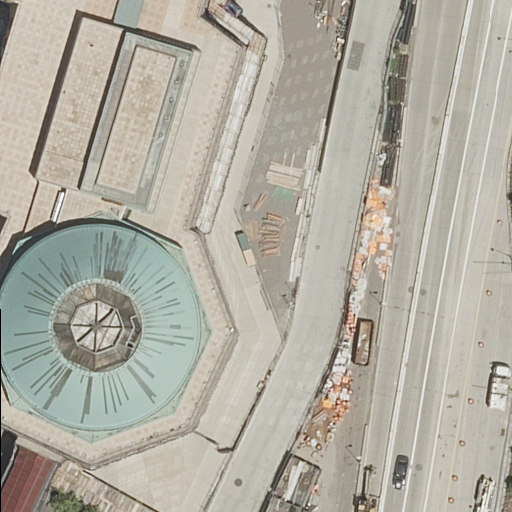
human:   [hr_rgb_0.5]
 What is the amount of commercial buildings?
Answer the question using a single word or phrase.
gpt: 0

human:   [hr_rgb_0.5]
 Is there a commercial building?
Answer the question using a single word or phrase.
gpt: no

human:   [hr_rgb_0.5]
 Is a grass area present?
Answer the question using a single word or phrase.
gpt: yes

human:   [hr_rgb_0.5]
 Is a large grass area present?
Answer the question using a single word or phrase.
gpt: no

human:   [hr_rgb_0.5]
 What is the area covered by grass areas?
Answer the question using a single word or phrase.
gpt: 13m2

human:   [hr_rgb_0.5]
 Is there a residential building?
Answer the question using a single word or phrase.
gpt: yes

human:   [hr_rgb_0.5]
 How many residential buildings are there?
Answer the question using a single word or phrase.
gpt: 2

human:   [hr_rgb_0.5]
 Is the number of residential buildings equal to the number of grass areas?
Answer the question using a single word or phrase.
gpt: no

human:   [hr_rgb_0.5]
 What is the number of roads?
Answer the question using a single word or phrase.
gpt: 6

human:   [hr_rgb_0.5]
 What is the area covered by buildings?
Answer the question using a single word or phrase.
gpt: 5306m2

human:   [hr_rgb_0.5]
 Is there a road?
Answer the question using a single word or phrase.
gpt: yes

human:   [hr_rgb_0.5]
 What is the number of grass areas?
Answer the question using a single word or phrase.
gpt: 1

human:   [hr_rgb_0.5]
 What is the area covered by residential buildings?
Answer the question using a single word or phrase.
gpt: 5306m2

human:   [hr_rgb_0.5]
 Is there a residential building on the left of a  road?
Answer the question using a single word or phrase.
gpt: yes

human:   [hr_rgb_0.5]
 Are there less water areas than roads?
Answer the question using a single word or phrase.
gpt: yes

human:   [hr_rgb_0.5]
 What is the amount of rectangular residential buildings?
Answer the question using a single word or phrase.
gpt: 1

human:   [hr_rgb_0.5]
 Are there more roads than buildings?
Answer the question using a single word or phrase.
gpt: yes

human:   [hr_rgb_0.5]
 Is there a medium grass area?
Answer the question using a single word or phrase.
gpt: no

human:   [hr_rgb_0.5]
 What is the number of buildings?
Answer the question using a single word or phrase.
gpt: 2

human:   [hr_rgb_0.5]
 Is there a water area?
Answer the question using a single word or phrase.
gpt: no

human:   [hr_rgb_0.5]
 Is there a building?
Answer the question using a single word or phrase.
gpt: yes

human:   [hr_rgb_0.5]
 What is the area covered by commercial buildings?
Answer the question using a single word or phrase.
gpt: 0m2

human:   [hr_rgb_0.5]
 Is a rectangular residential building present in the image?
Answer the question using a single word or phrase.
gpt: yes

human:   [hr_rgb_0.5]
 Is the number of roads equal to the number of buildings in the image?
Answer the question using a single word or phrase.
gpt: no

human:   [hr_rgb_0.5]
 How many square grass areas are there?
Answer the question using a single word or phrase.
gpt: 0

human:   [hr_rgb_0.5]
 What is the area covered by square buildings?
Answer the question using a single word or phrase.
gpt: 0m2

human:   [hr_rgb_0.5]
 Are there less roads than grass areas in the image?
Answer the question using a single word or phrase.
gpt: no

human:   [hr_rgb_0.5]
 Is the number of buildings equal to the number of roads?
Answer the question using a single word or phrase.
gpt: no

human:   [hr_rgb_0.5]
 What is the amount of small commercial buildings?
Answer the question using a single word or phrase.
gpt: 0

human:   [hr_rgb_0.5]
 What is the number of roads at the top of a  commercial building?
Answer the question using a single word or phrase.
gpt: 0

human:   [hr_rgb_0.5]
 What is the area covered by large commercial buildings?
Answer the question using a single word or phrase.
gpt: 0m2

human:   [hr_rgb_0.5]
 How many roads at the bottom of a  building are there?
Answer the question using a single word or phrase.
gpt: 6

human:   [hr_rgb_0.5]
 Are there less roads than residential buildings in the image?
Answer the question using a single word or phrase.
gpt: no

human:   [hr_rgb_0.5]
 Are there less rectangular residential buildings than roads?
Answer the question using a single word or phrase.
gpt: yes

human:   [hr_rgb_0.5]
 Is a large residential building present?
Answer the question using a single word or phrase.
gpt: yes

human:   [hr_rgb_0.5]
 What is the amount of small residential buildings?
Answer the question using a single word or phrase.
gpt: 1

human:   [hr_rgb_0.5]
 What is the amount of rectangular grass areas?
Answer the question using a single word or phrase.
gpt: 1

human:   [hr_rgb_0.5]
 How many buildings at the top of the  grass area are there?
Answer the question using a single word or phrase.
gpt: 1

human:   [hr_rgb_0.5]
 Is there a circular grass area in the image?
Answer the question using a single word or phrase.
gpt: no

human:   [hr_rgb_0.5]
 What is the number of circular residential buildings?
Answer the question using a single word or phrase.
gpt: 0

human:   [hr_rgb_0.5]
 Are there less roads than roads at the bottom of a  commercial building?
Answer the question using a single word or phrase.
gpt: no

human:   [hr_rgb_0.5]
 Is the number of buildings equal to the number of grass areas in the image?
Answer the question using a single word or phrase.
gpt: no

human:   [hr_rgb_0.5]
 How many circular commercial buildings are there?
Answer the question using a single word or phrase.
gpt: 0

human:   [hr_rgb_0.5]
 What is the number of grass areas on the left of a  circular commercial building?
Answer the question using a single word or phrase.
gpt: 0

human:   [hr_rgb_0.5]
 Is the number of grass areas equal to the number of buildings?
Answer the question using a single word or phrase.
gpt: no

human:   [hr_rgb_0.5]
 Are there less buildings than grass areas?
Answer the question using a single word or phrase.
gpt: no

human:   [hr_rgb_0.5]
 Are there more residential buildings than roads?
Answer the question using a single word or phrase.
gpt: no

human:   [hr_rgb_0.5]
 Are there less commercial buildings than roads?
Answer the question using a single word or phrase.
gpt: yes

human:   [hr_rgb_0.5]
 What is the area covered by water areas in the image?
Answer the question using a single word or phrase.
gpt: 0m2

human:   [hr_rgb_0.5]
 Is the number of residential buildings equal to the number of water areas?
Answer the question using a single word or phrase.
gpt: no

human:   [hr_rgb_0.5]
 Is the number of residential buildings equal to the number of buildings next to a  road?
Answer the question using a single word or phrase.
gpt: yes

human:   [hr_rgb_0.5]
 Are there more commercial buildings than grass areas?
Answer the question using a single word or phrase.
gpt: no

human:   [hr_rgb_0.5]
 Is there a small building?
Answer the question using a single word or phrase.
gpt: yes

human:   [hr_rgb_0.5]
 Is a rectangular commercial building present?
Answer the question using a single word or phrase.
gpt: no

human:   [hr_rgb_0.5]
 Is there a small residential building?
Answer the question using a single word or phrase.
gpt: yes

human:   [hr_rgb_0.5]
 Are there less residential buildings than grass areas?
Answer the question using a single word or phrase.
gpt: no

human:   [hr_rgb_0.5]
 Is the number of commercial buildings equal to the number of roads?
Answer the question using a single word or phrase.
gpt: no

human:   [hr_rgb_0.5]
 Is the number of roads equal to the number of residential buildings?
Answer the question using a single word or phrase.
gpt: no

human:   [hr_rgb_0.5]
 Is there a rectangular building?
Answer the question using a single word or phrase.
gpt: yes

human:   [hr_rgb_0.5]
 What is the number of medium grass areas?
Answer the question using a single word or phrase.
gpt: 0

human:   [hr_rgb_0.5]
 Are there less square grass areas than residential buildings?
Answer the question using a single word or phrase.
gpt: yes

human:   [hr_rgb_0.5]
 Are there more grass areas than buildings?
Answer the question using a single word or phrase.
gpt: no

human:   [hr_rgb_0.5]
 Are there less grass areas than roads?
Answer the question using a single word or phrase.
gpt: yes

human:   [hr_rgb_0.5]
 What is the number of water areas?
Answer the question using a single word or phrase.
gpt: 0